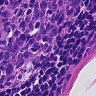
Metastatic tissue present: no